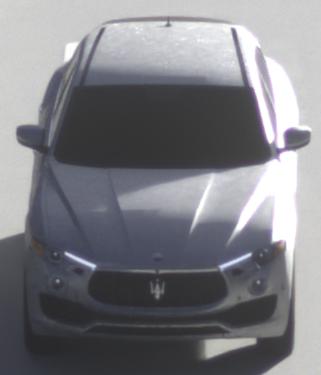
Make: Maserati
Model: Levante GT Hybrid
Detailed model: Levante
Model produced from: 2021/07
Model produced until: 2022/10
Doors: 4
Color: white
Road condition: dry road
Daytime: morning or afternoon
Contrast: medium contrast